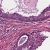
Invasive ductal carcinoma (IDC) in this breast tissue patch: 0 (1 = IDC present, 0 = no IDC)